Question: I wrote QML like this:
'''
import QtQuick 2.2
import QtQuick.Controls 1.1
import QtQuick.Layouts 1.1
import App 0.1
ApplicationWindow {
id: appWindow
visible: true
width: 300
height: 500
ColumnLayout {
ScrollView {
ColumnLayout {
Text {
width: 250
text: "Lorem ipsum dolor sit amet, consectetur adipisicing elit, sed do eiusmod tempor incididunt ut labore et dolore magna aliqua."
wrapMode: Text.WrapAnywhere
}
}
}
}
AppController {
id: controller
}
}
'''
and this is the visual outcome:

I want to wrap 'Text' inside 'ScrollView'. I've tried many patterns but I failed to achieve the desired result. How can I do that?
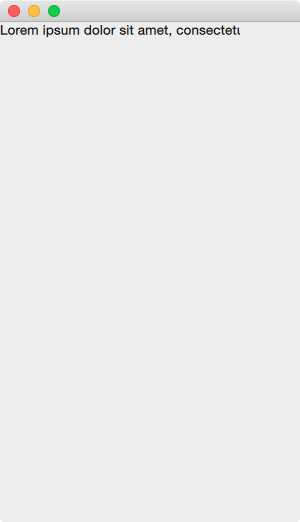
Answer: Just remove 'ColumnLayout', that's not necessary here. This works for me (if that's what you're looking for):
'''
import QtQuick 2.2
import QtQuick.Controls 1.3
ApplicationWindow {
id: appWindow
visible: true
width: 300
height: 500
ScrollView {
anchors.fill: parent
Column {
Repeater {
model: 10
delegate: Text {
width: appWindow.width - 50
text: "Lorem ipsum dolor sit amet, consectetur adipisicing elit, sed do eiusmod tempor incididunt ut labore et dolore magna aliqua."
wrapMode: Text.WrapAnywhere
}
}
}
}
}
'''
Try to avoid fixed sizes where possible. In your case the 'Text' doesn't react to window resizing. Also when providing code snippets, just remove specific fragments like your AppController for example (even if it's no big deal in this case but it's easier for anyone to run and test your code) :)
Hope this helps!